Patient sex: M
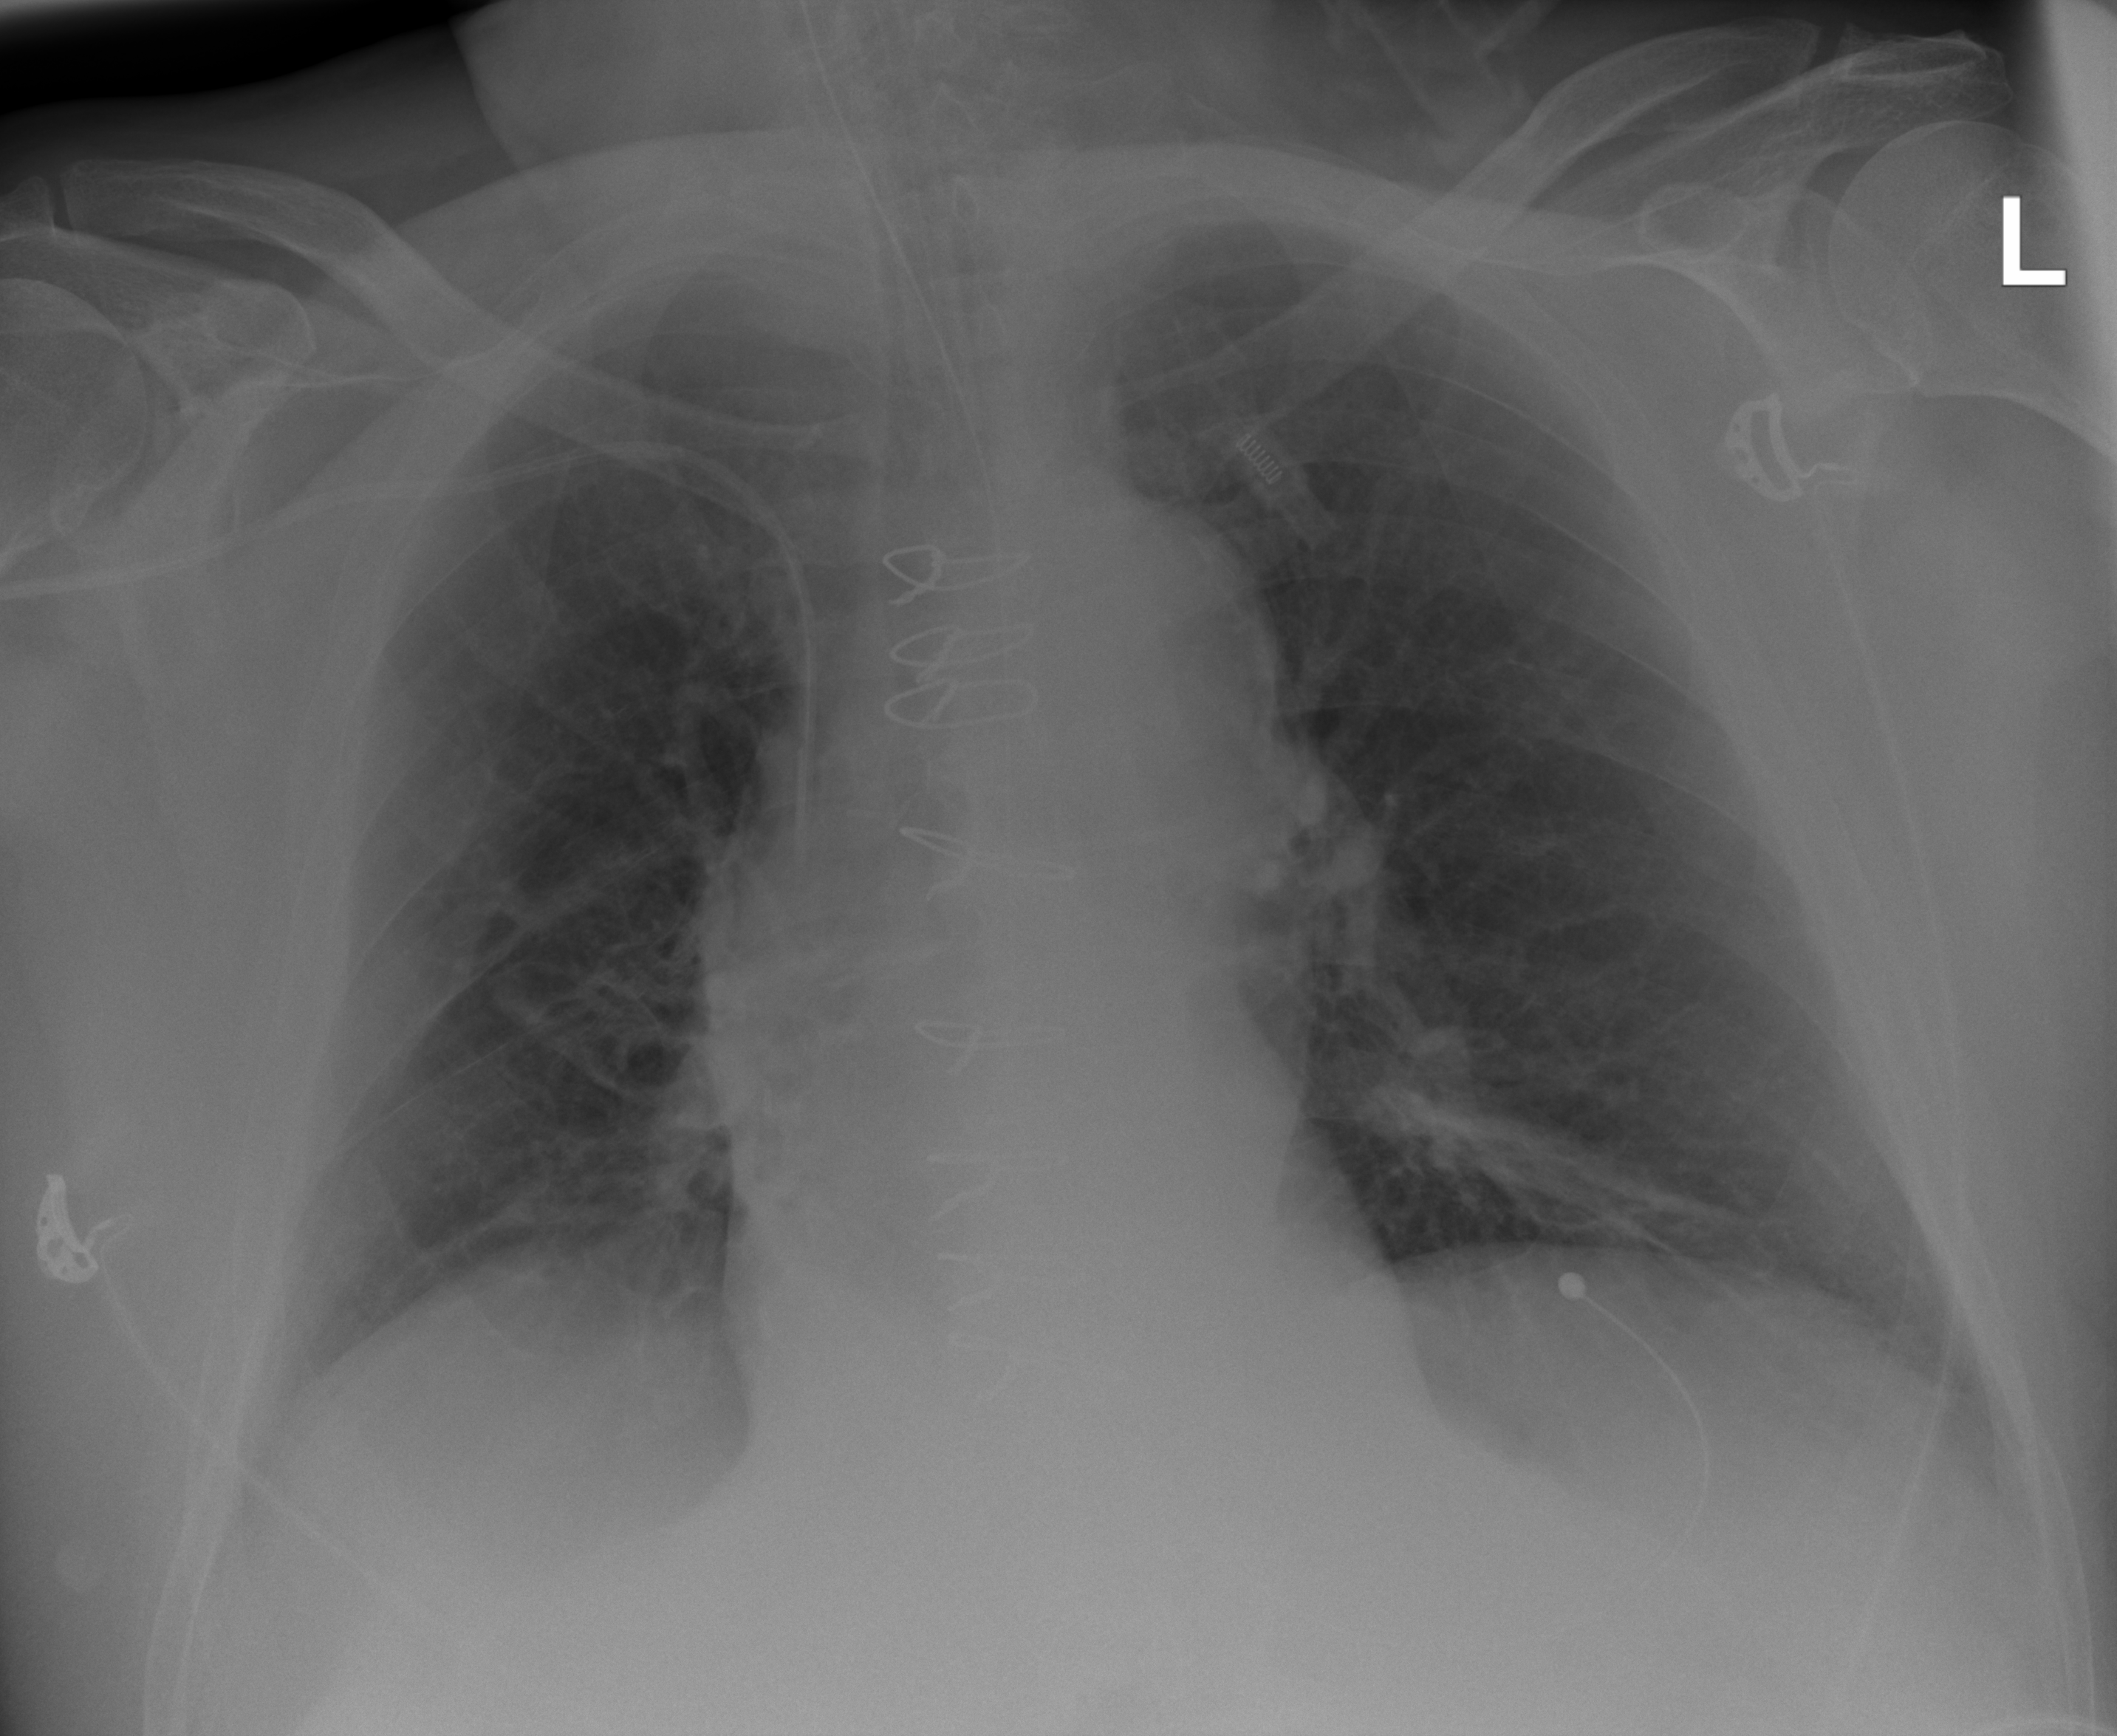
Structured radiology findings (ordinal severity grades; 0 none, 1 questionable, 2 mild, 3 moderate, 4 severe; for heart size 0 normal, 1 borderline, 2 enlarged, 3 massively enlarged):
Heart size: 0
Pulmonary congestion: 0
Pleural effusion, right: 0
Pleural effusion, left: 0
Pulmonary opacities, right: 0
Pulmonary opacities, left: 0
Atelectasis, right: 2
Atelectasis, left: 2